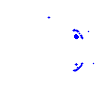
Particle: electron